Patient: sex F, age 22
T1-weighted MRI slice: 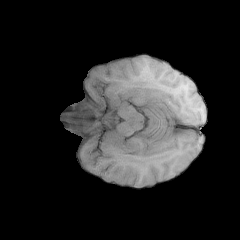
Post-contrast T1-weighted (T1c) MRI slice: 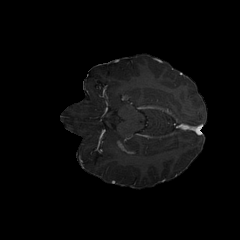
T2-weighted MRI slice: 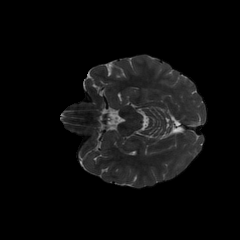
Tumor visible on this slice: no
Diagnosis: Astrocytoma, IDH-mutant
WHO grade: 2